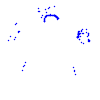
Particle: proton